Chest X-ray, PA view. Patient: 24 years old, sex M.
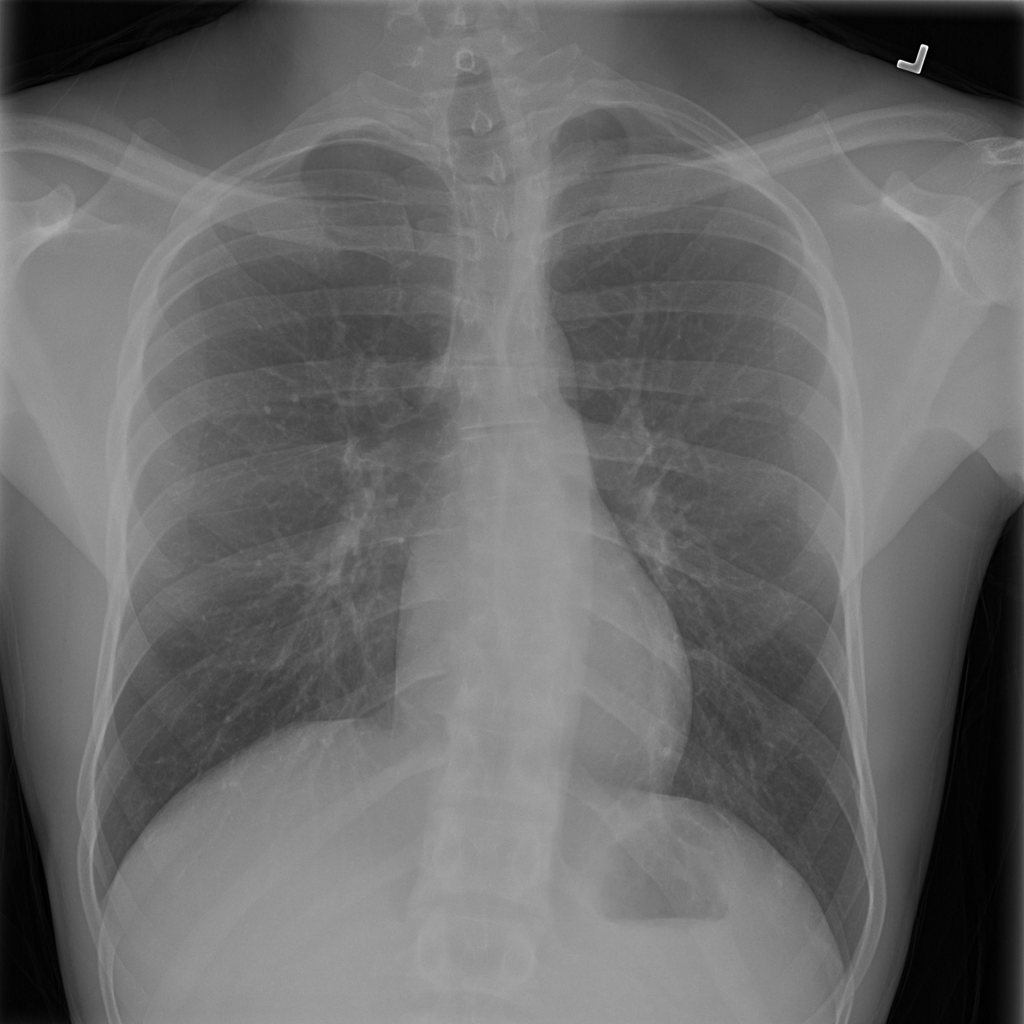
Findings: No Finding